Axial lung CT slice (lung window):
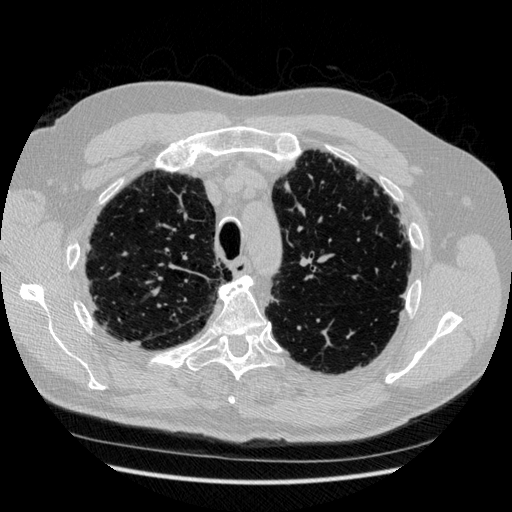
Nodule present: no